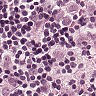
Metastatic tissue present: yes